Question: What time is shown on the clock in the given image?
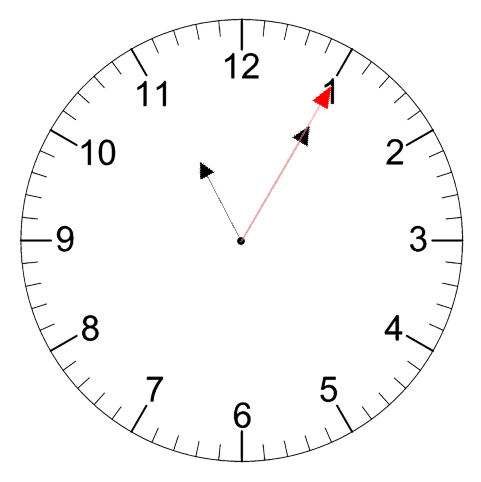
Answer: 11:05:05